What distinguishes these two images?
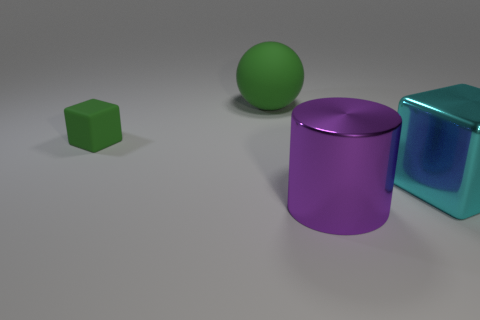
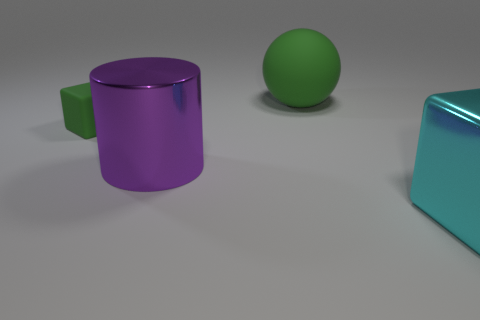
the big purple metal object changed its location
the cylinder moved
the big cylinder is in a different location
the big purple metal cylinder that is on the left side of the cyan shiny cube is in a different location
the big purple shiny cylinder that is in front of the large cyan block changed its location
the big metal cylinder moved
the purple metallic cylinder moved
the large purple shiny cylinder that is on the left side of the metallic block is in a different location
the large purple shiny cylinder that is in front of the cyan block is in a different location